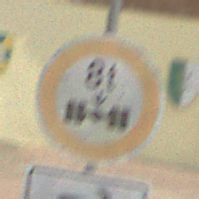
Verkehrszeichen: TatsaechlicheAchslast
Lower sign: RichtungsangabeDurchPfeile5
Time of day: Midday
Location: Outdoor (Suburban)
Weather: PartlyCloudy
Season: NotSpecified
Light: Natural